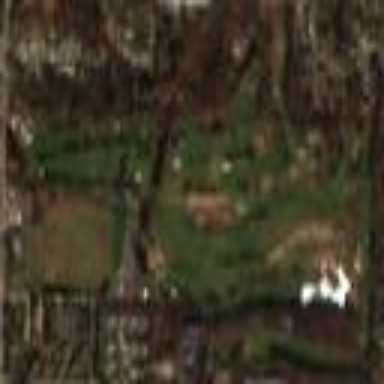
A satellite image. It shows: Golf course surrounded by greenery.